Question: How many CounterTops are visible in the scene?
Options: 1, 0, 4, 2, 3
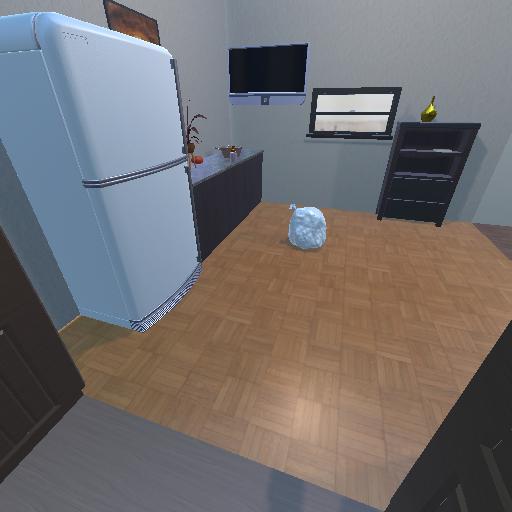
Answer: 1